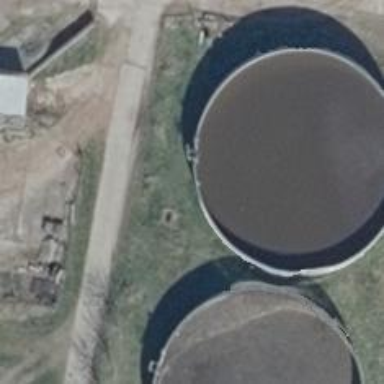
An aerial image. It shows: Storage tank with man-made structure.